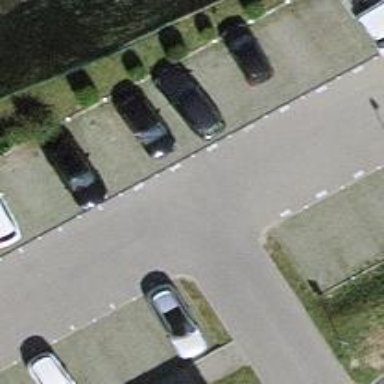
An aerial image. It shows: Road serving as parking aisle.